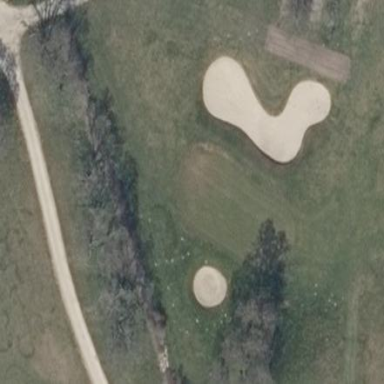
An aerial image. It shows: Golf green.